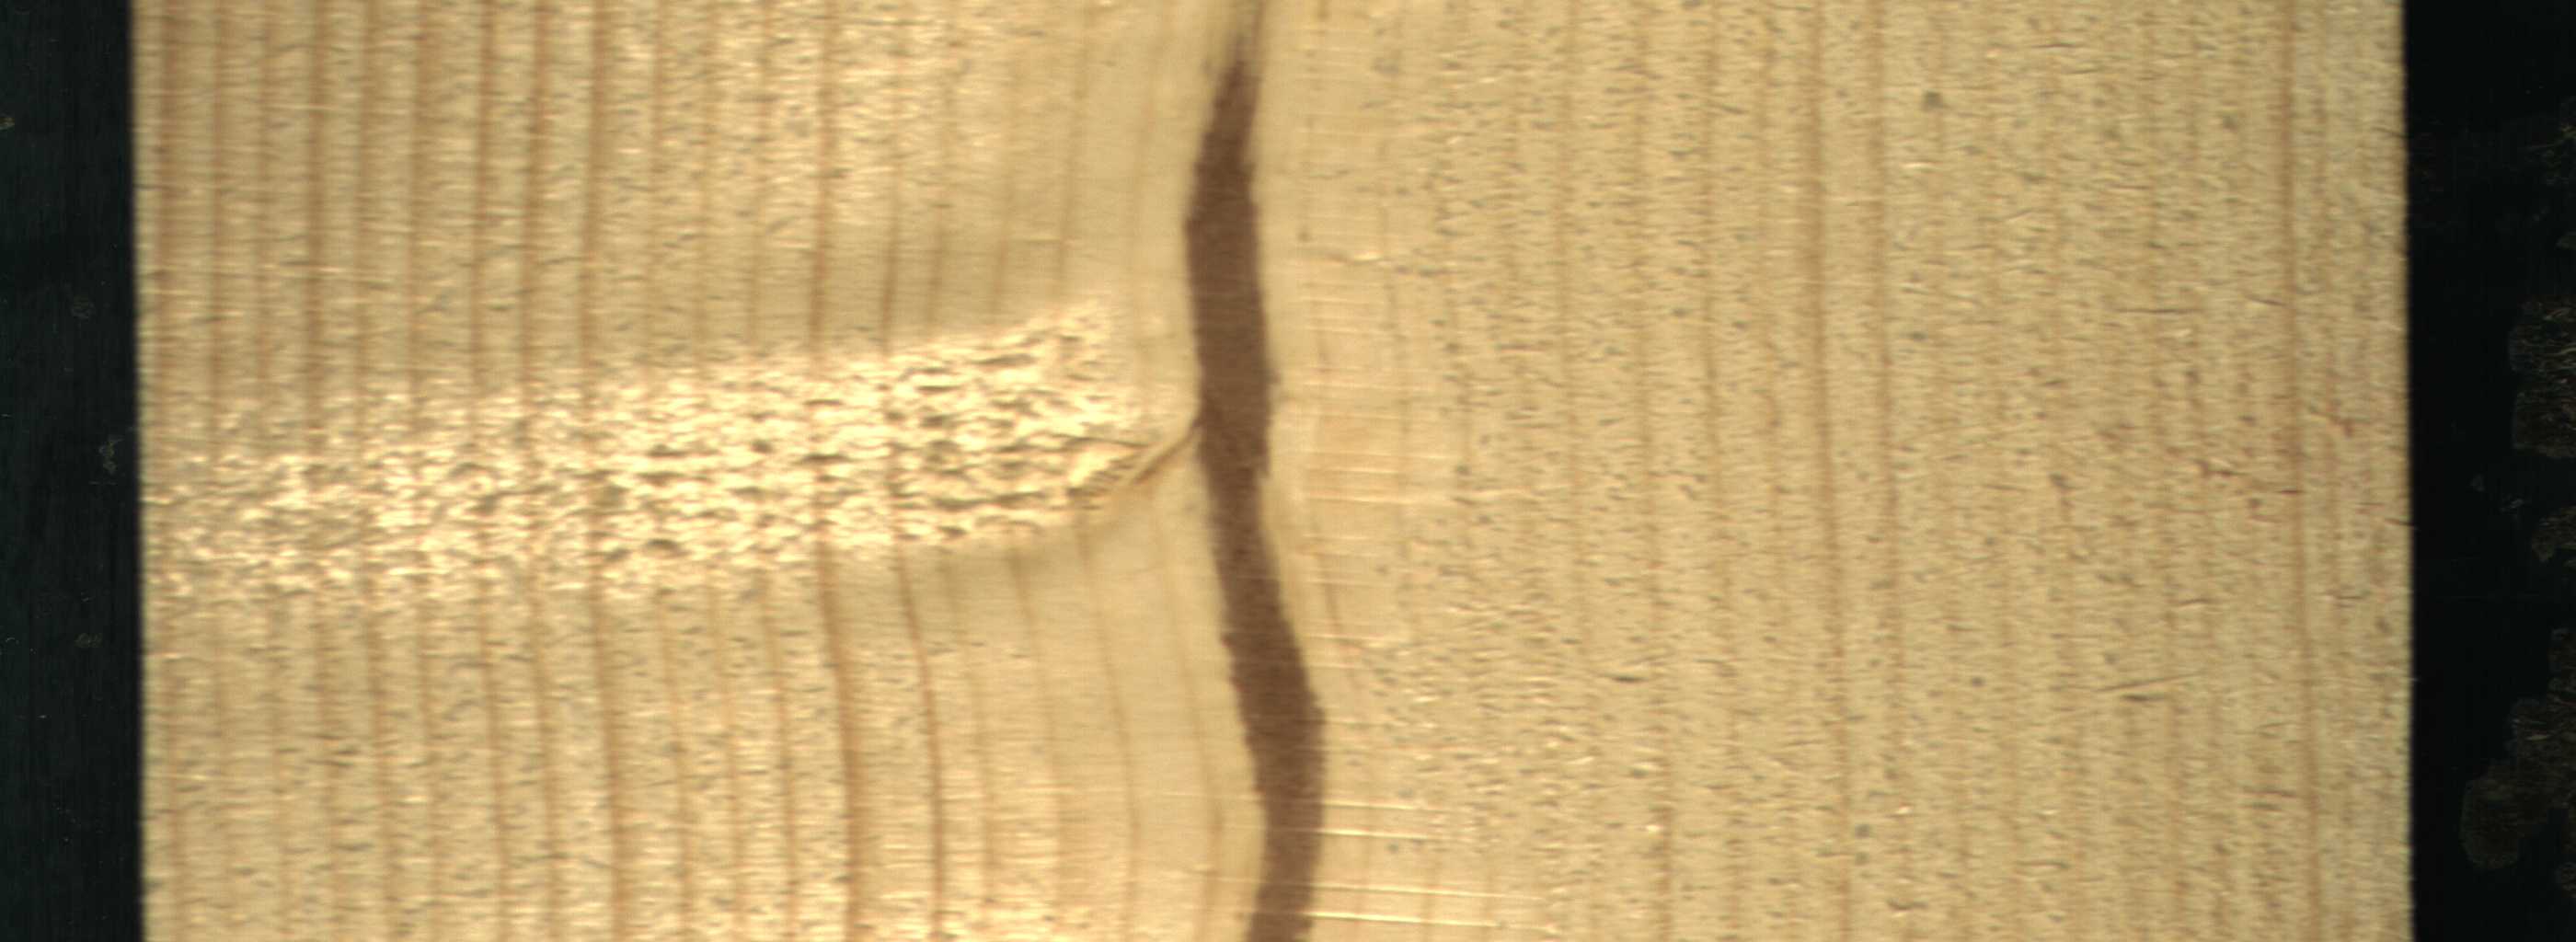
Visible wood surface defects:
Marrow